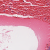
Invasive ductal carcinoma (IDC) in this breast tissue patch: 0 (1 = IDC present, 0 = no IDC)